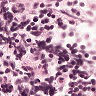
Metastatic tissue present: no